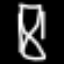
Label: hourglass